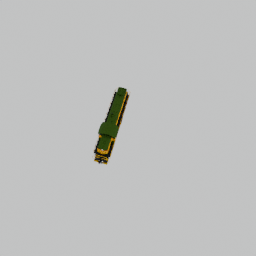
Label: mechanical